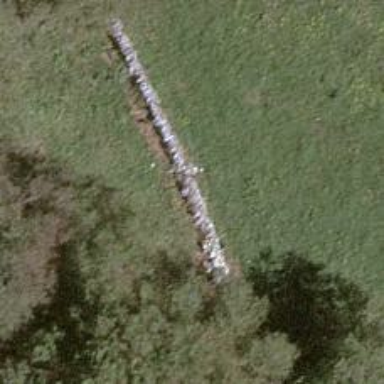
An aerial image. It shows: Wall barrier.